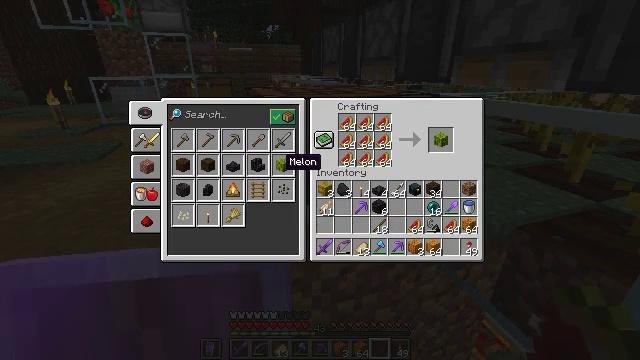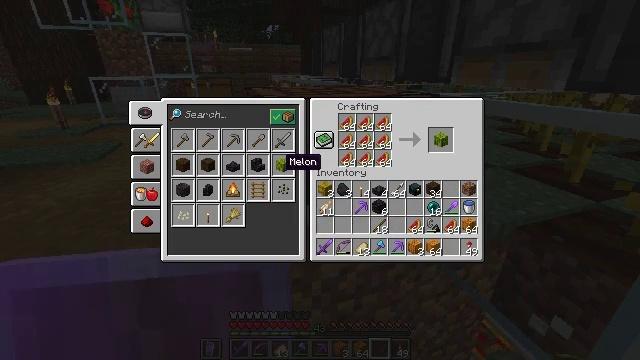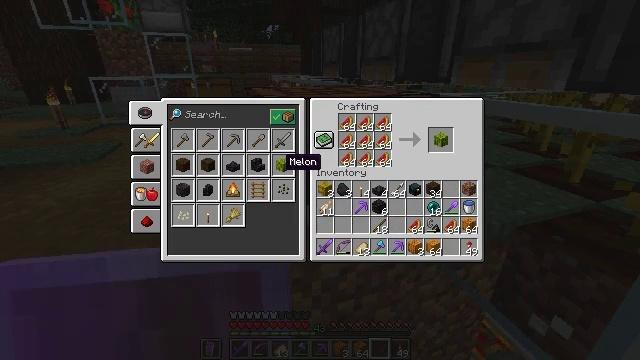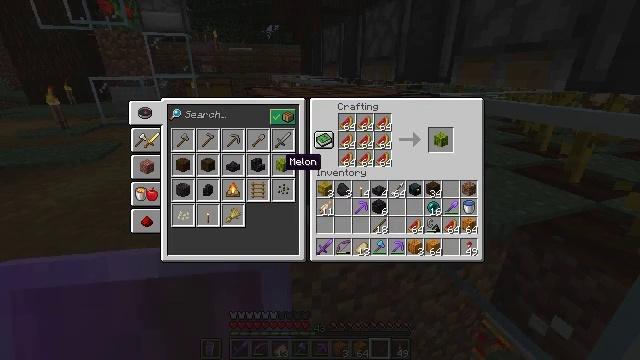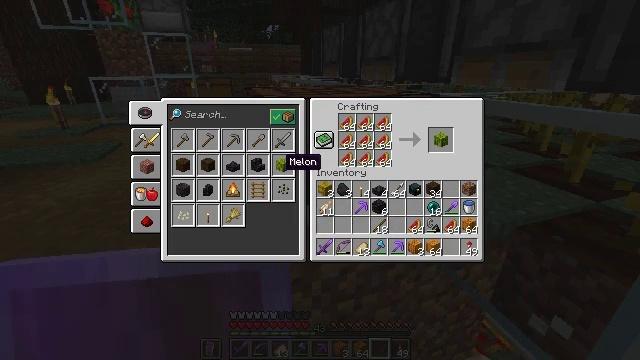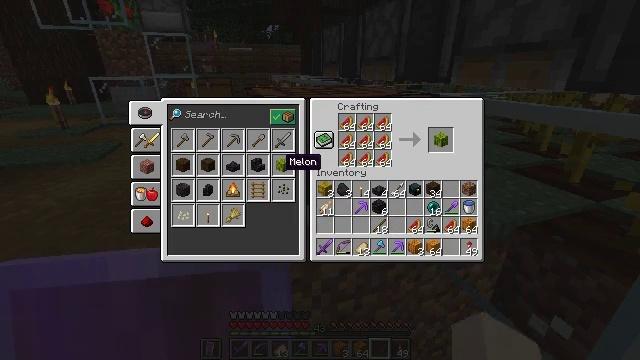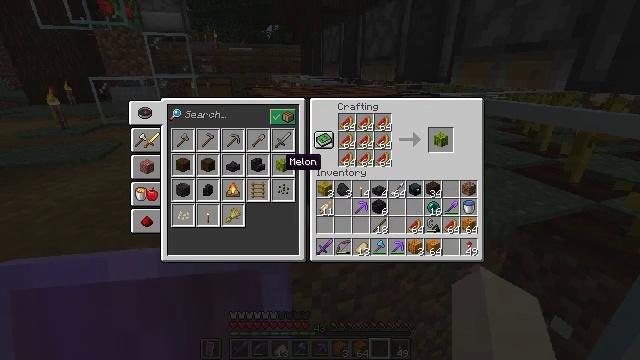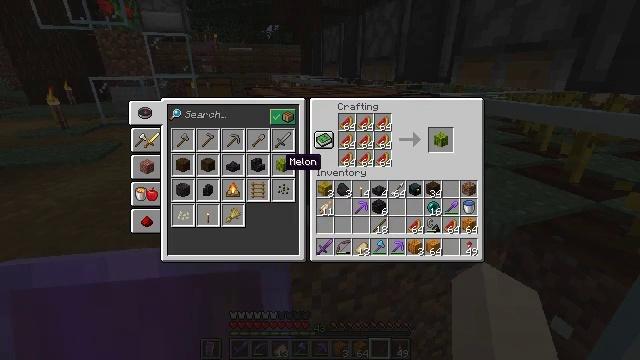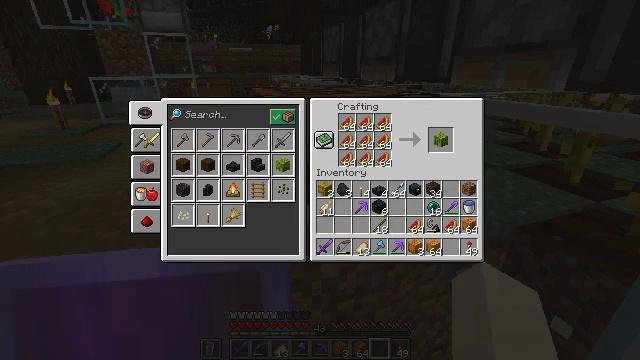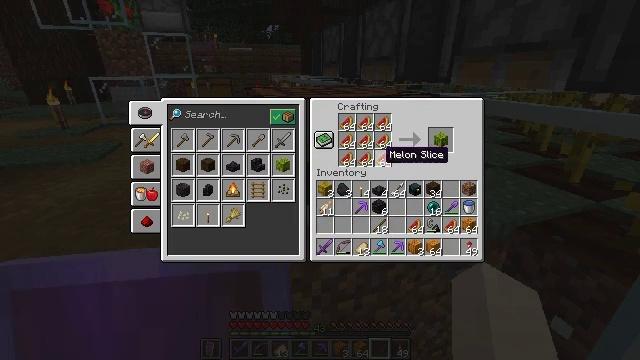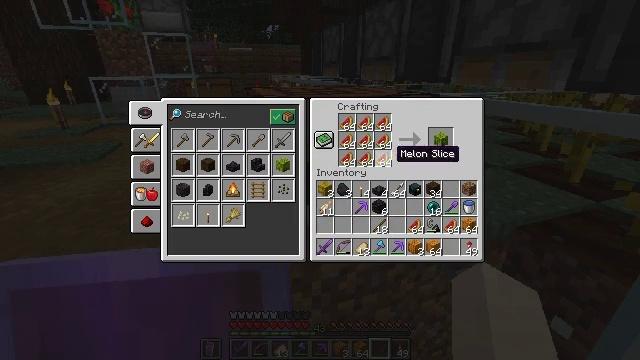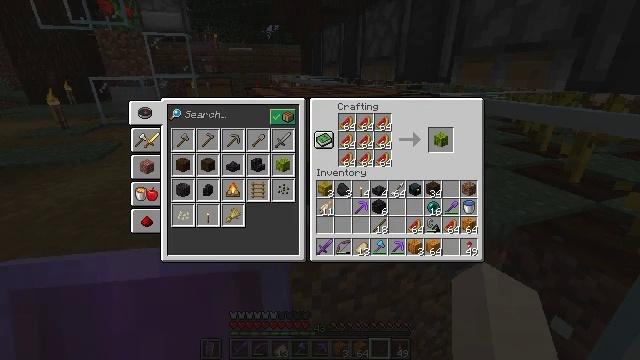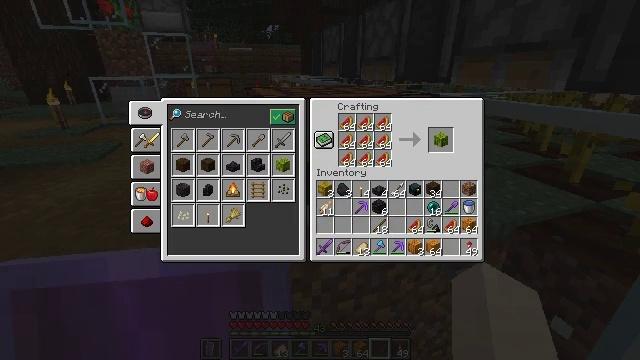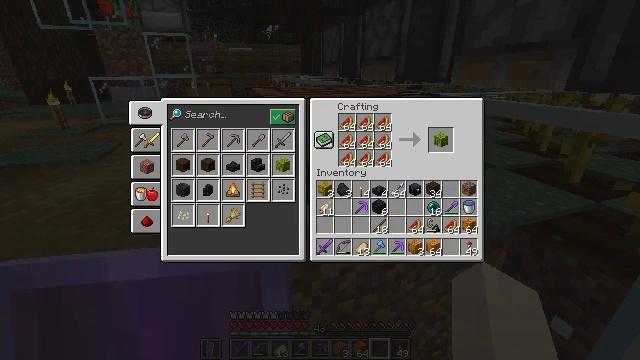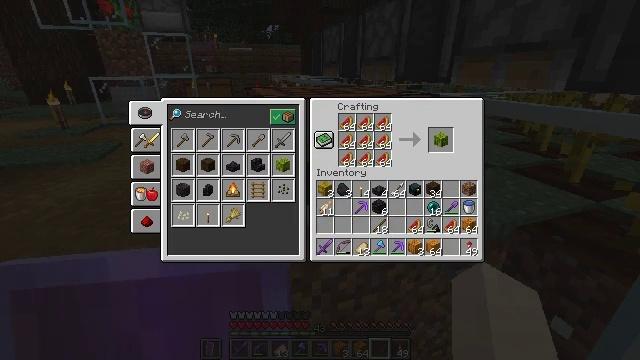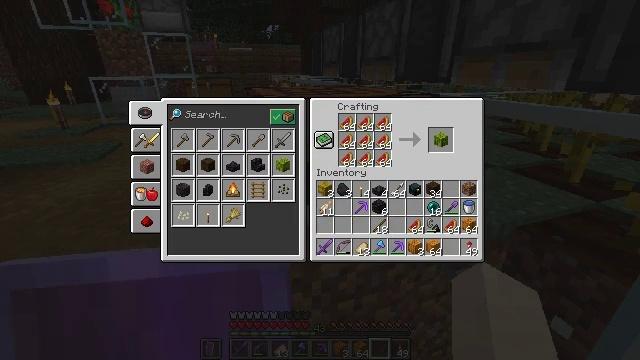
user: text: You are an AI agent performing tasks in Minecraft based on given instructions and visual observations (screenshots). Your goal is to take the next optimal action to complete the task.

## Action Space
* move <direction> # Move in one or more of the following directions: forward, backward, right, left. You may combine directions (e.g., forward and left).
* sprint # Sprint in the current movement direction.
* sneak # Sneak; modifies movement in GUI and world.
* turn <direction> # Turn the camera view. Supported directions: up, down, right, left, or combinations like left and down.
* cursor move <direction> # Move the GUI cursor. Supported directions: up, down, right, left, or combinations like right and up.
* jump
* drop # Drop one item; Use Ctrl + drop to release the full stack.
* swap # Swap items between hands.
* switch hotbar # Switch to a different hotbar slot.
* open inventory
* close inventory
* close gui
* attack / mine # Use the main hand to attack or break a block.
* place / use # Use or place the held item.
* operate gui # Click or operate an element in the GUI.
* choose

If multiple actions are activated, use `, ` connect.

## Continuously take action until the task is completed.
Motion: motion action
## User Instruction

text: Create a melon using the crafting table.
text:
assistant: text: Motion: sneak, attack / mine
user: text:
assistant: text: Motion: sneak, attack / mine
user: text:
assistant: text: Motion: sneak, attack / mine
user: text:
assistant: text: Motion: sneak, attack / mine
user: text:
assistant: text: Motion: sneak, attack / mine
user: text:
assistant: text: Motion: sneak, attack / mine
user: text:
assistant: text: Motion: sneak, attack / mine
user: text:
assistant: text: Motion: sneak, turn right, attack / mine
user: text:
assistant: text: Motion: sneak, turn right
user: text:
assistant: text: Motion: sneak, turn right
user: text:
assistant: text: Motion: sneak, turn right
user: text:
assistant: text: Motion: sneak, turn right
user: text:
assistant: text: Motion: sneak
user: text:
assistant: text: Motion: sneak
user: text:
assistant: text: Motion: sneak
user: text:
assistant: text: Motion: sneak
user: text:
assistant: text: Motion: sneak
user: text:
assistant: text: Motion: sneak
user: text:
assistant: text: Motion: sneak
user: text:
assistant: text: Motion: sneak
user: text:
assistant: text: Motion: sneak
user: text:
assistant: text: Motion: sneak
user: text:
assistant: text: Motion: sneak
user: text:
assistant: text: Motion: sneak
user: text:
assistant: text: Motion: sneak
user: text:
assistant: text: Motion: sneak, attack / mine
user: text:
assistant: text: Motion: sneak, attack / mine
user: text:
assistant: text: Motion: sneak, attack / mine
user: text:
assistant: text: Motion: sneak, attack / mine
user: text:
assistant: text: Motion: sneak, attack / mine